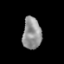
Tissue: lung
Cell type: Endothelial cells
Senescence score: 0.5542
Nuclear area (px): 582
Mean DAPI intensity: 146.302